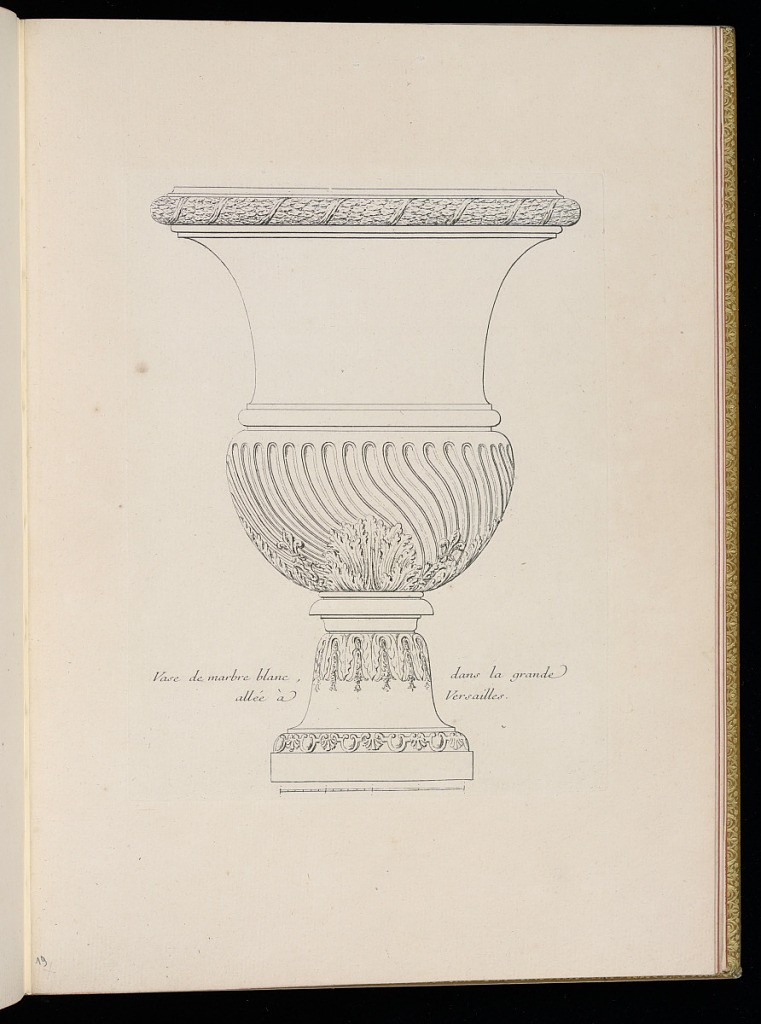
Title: Vase de marbre blanc, dans la grande allée à Versailles
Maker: Marie Michelle Blondel, French, active mid 18th century
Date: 1744–56
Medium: Etching on laid paper
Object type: Print
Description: Design for a vase form the Great Lawn in the gardens at Versailles. The vase is decorated with acanthus leaf, shell, fleurs-de-lys, c-scroll ornament and fluting. The description is lettered on either side of the foot of the vase, with a scale below the base. The plate is signed.